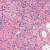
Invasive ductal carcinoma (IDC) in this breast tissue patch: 1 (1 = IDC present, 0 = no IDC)